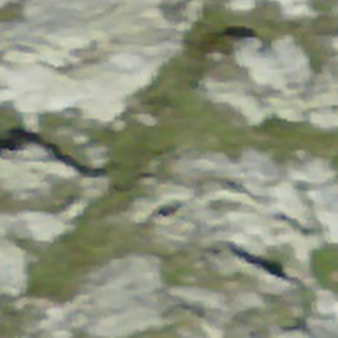
Label: other